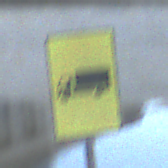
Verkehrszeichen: KFZZulaessigeGesamtmasse3Komma5TOhnePfeilsymbol
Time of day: SunriseSunset
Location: Outdoor (Urban)
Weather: Clear
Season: NotSpecified
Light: Natural